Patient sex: F
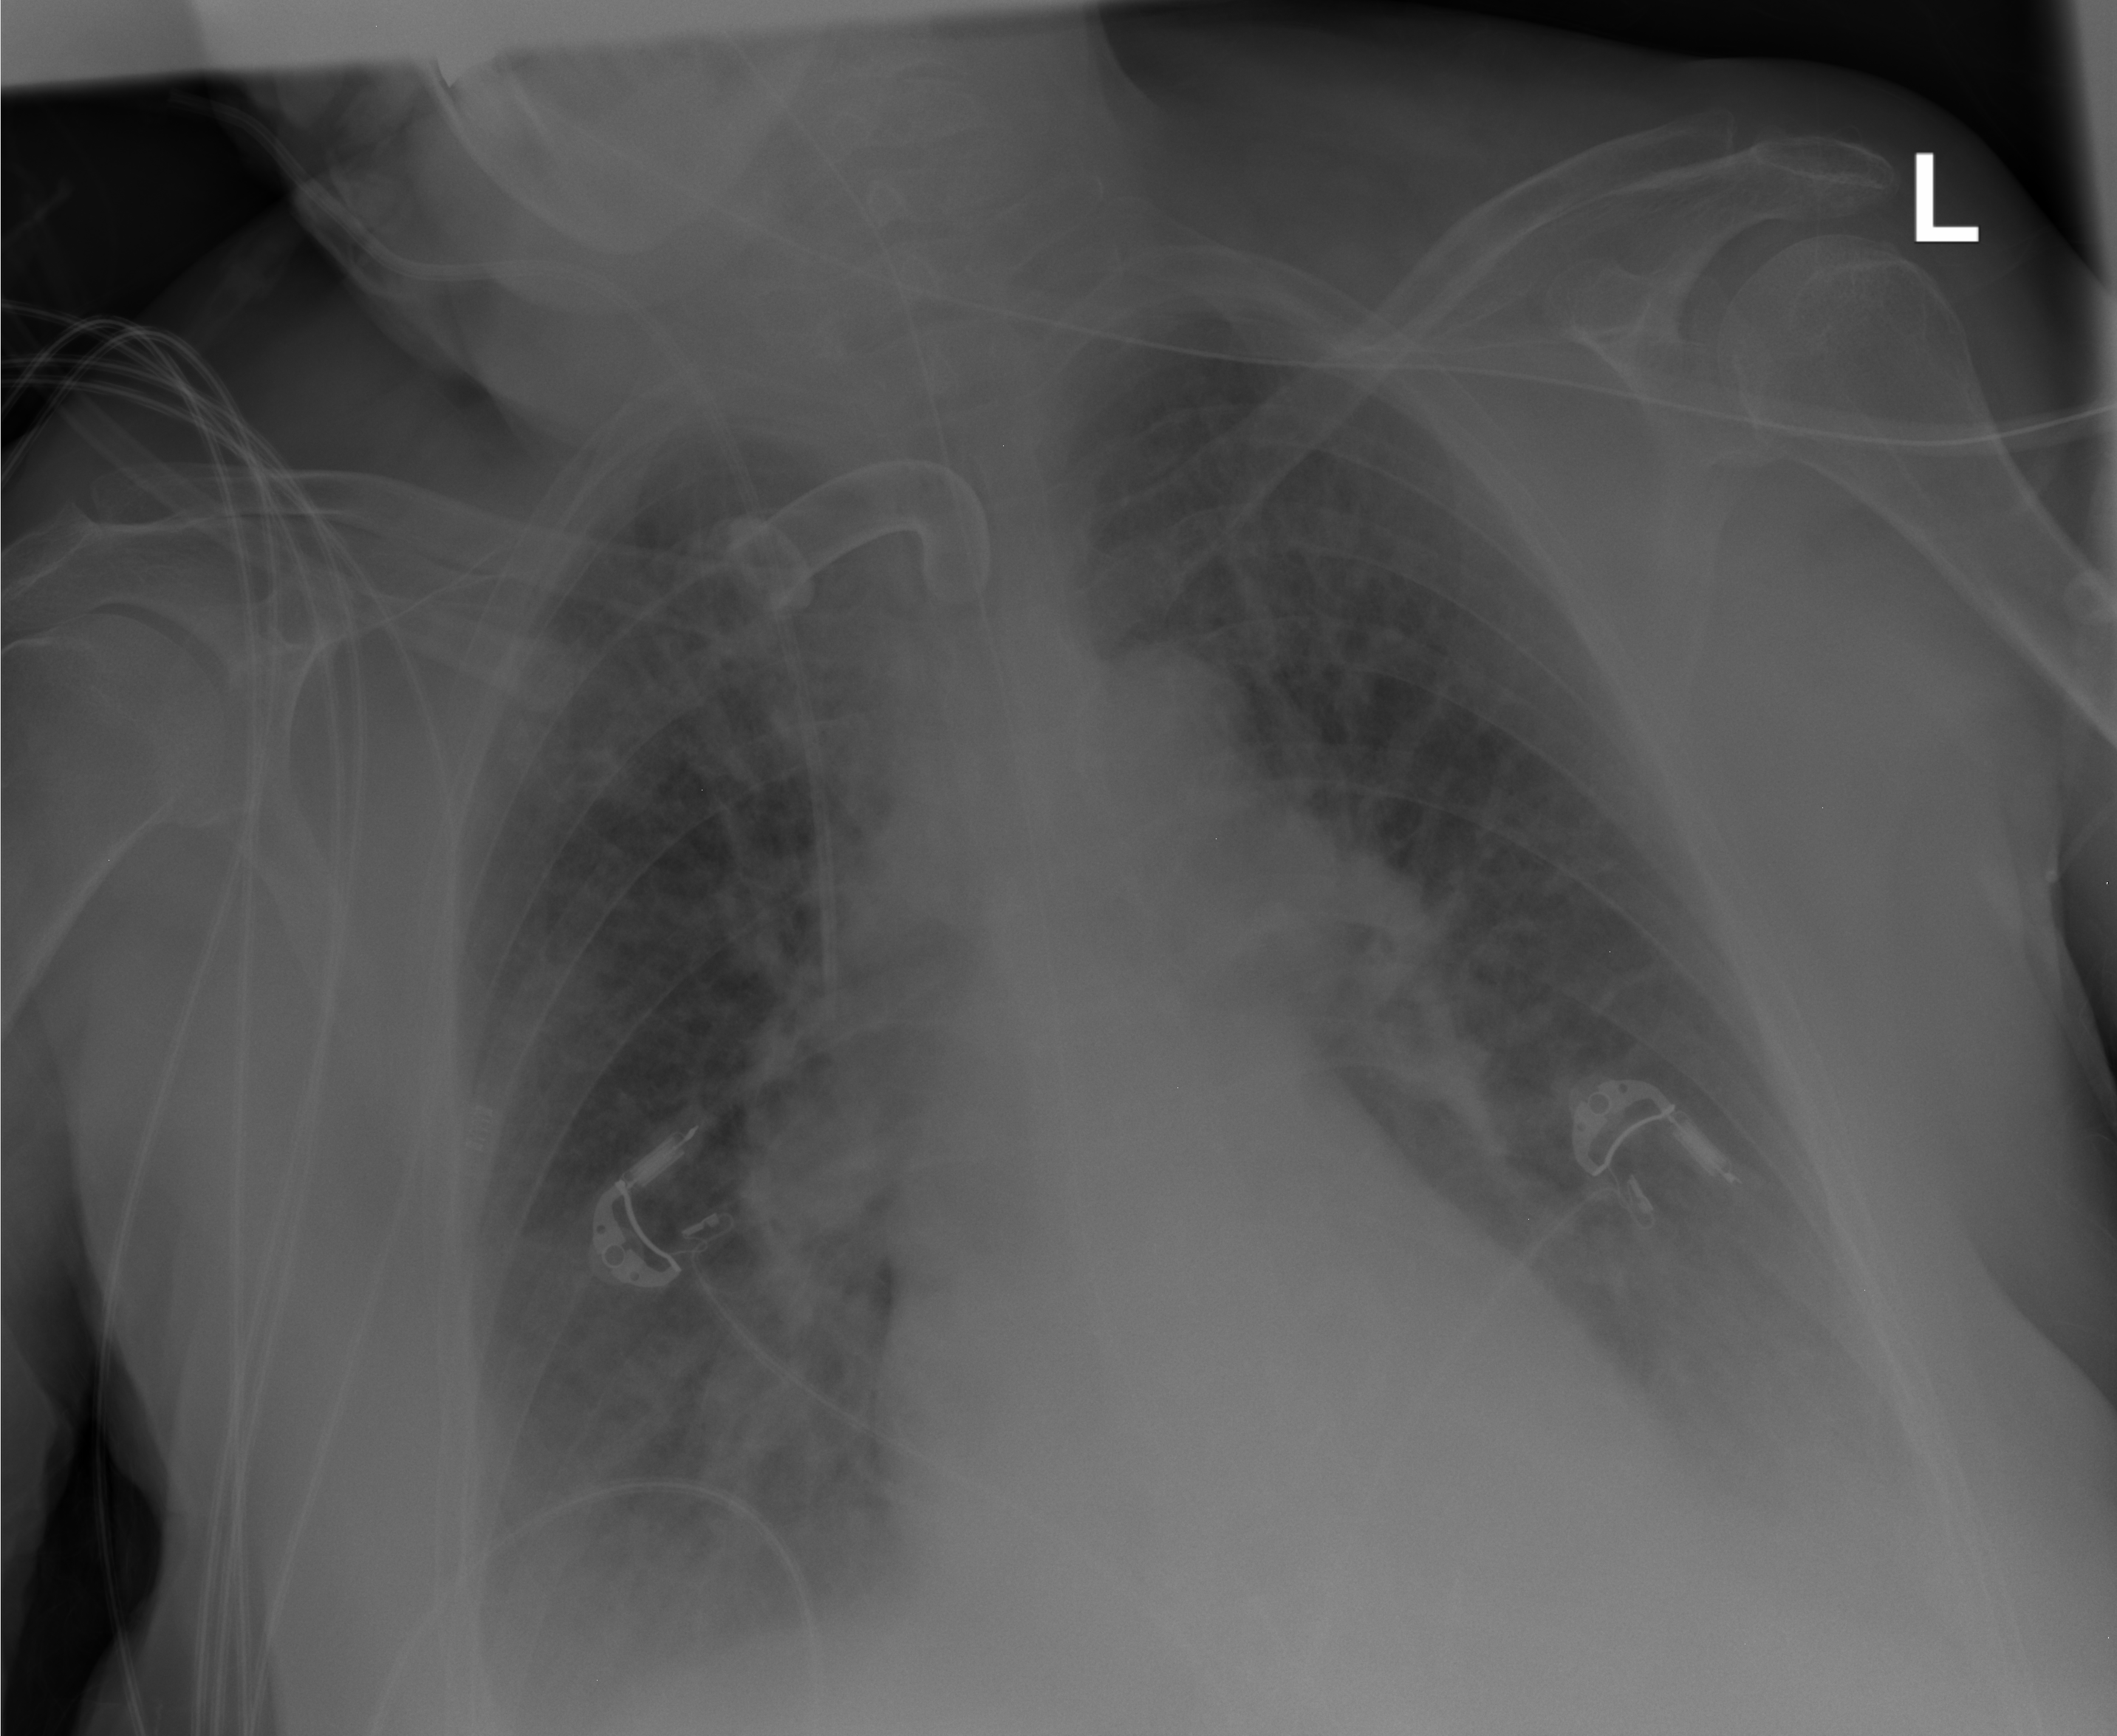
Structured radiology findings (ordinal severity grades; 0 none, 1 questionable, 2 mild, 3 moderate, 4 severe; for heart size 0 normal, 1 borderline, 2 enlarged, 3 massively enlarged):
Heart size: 0
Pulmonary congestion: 3
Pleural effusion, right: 2
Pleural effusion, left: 2
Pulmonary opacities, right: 2
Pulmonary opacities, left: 2
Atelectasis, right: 2
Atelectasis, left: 2